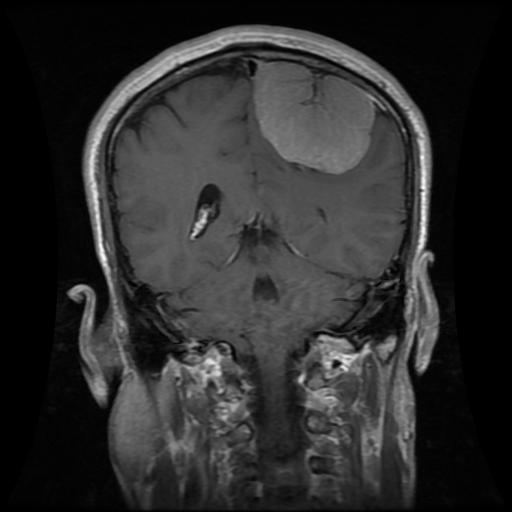
Label: meningioma